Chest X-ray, AP view. Patient: 75 years old, sex M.
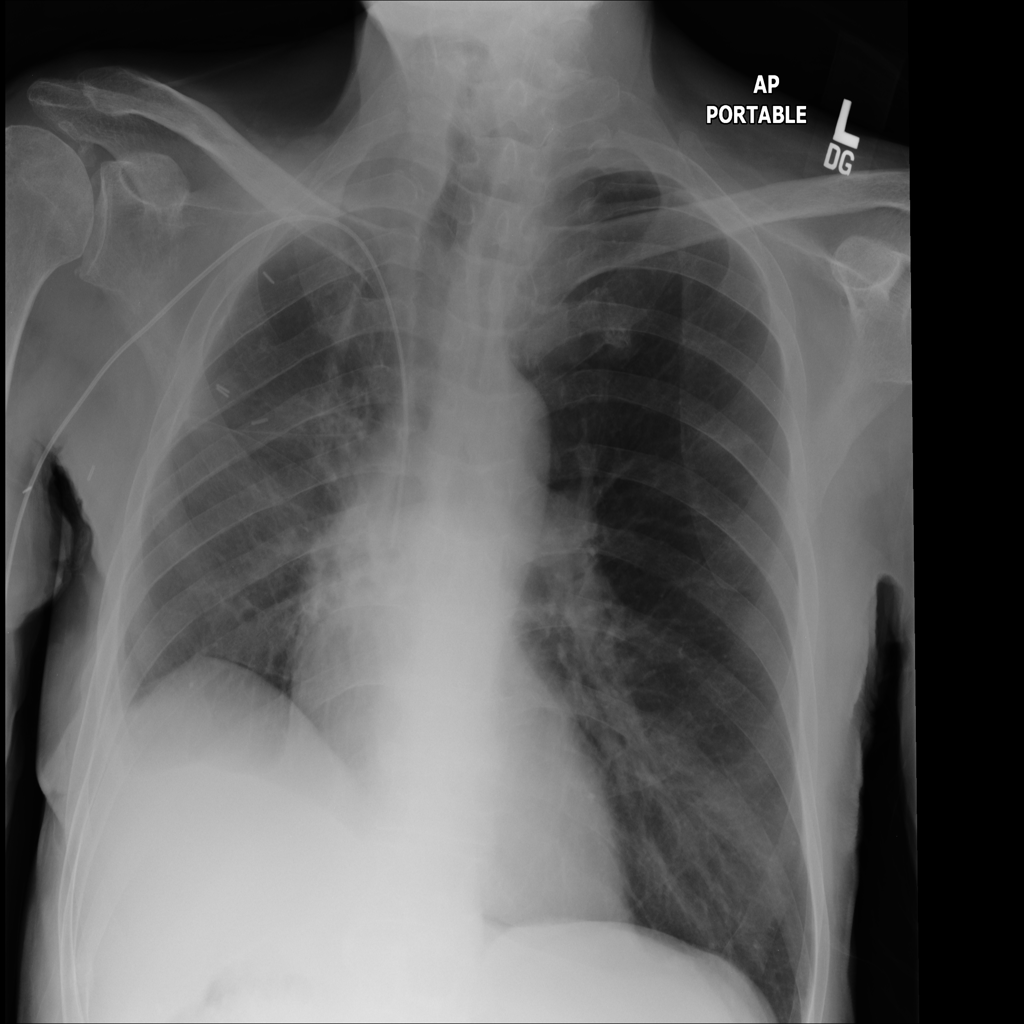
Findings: Pleural_Thickening